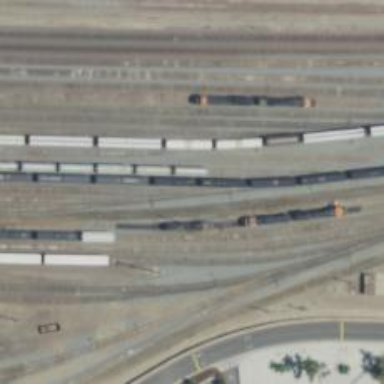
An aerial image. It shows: Railway yard.